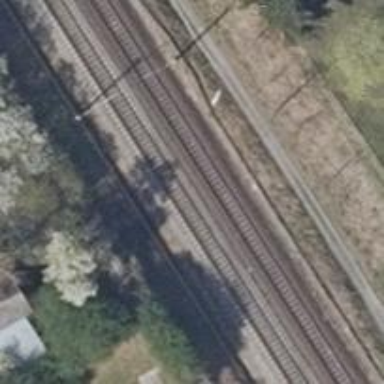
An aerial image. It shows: Railway with electrified contact lines.